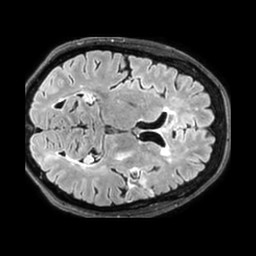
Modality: FLAIR
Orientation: axial
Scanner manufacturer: philips
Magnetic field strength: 3 T
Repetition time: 4.8 s
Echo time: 0.34 s